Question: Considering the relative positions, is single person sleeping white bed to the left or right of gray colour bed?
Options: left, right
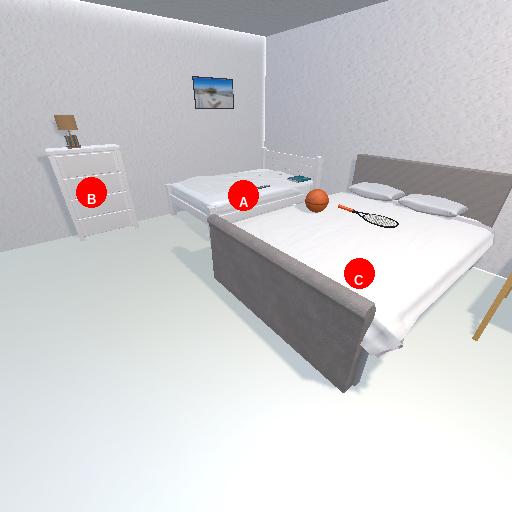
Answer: left